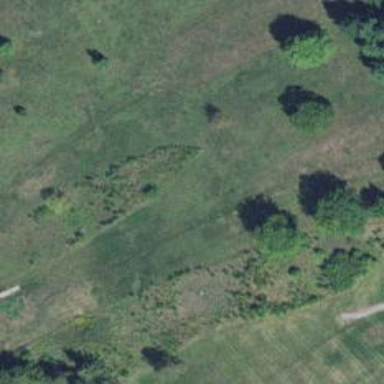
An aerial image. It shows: Area with grass used as rough in golf course.